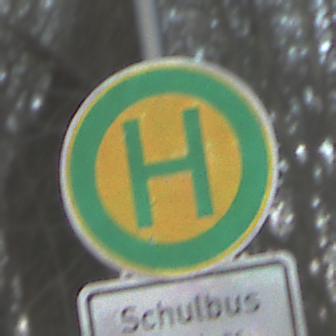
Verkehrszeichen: Haltestelle
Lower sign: ZeitangabenMitBeschraenkungAufWochentage5
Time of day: SunriseSunset
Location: Outdoor (Nature)
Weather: Clear
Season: Winter
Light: Natural